Question:
When I expand the window, the textbox contained in it is not expanded. Can I expand it automatically when I expand whole app?
I can not find property for this
> <URL>
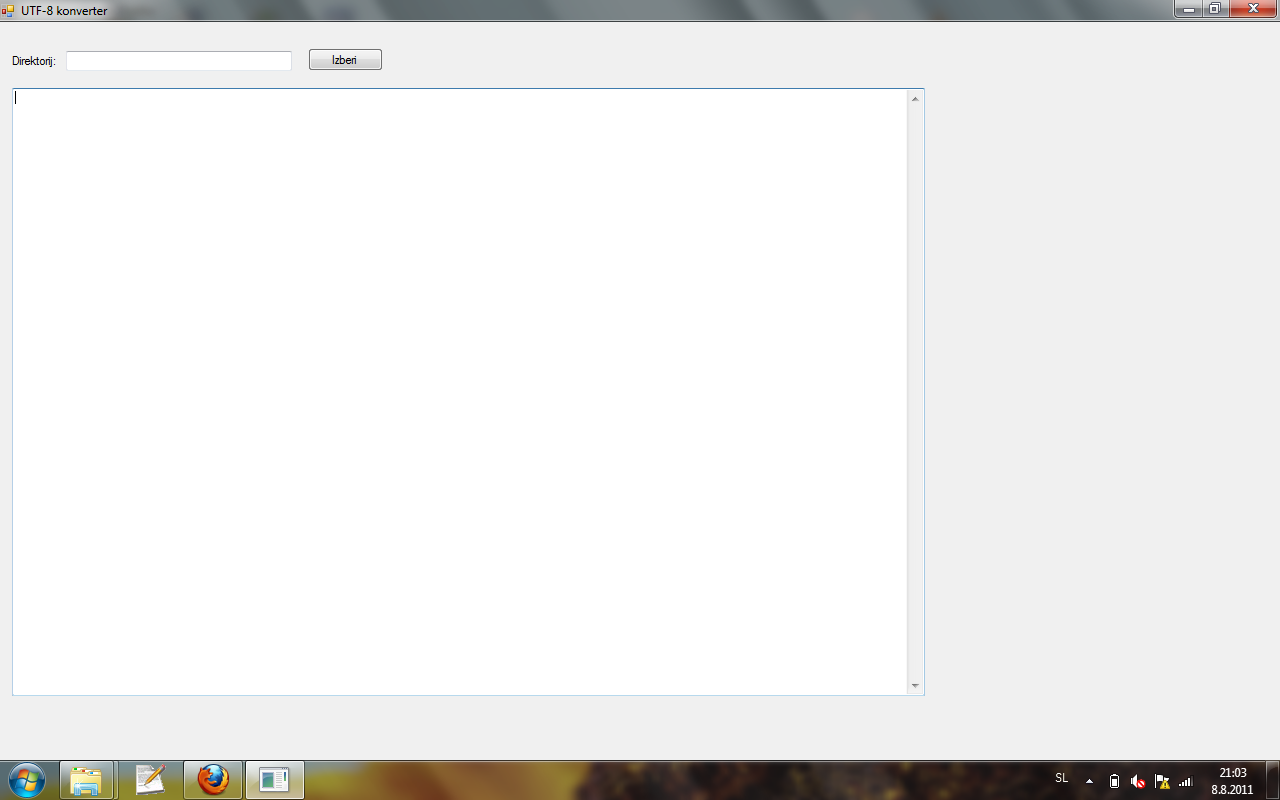
Answer: The 'Anchor' property in the designer. Set it to Left,Right,Top,Bottom. This will cause the size of the text box to be linked to the size of its parent control.